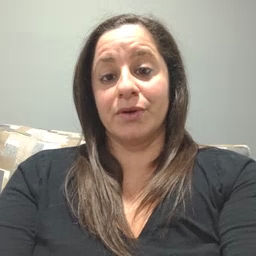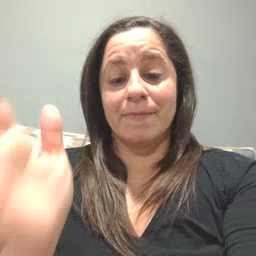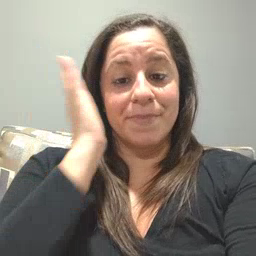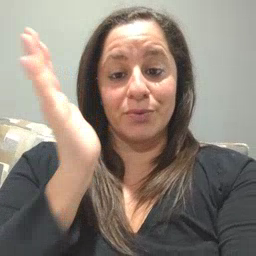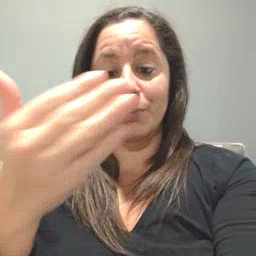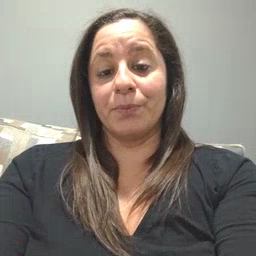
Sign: bedroom